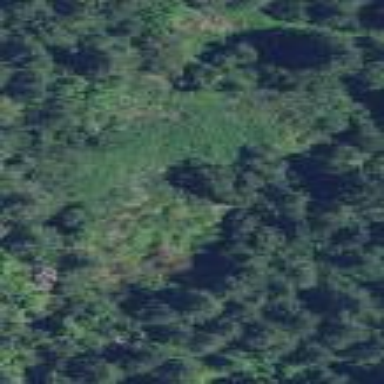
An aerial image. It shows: Patch of scrub vegetation.